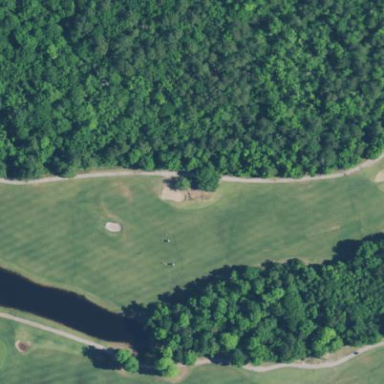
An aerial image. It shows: Grassy area designated as golf fairway.